Interaction volume radius: 5 \u00c5
Interaction volume height: 45 \u00c5
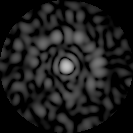
Disorder parameter: 0.8129